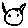
Label: cat